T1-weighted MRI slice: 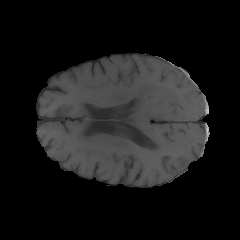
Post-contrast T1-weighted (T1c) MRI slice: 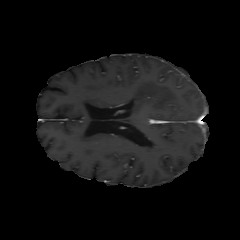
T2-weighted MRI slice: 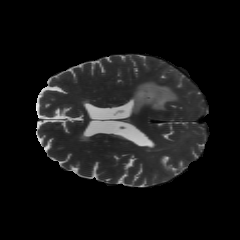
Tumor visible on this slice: yes